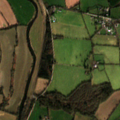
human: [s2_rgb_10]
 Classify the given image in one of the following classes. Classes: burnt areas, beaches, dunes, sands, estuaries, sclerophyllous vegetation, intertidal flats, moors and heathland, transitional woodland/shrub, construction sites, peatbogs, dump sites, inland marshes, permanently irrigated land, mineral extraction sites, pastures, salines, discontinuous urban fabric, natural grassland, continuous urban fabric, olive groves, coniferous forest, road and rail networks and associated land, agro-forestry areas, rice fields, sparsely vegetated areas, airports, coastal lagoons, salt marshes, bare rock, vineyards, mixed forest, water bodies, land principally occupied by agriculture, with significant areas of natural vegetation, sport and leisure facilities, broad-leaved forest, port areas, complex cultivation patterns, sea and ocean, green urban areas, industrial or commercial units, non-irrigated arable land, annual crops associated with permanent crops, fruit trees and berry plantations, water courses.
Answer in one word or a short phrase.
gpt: non-irrigated arable land, pastures, complex cultivation patterns, broad-leaved forest